Question: Here's my code to display a list of my blog articles:
'''
<nuxt-link :to="postLink" class="post-preview">
<article>
<div class="post-thumbnail" :style="{backgroundImage: 'url(' + thumbnail + ')'}"></div>
<div class="post-content">
<h1>{{ title }}</h1>
<p>{{ previewText }}</p>
</div>
</article>
</nuxt-link>
</template>
'''
The postLink function is called on clicking the blog post, with the following code:
'''
computed: {
postLink() {
return this.isAdmin
? "/admin/" + this.id + "?" + this.slug
: "/posts/" + this.id + "?" + this.slug;
}
}
'''
The problem is that I don't want the Firebase key id to display in the URL, I want to display the slug. Tracking the Firebase key id is not very readable in Google Analytics. I have the slug saved in my Firebase DB, and I can access the slug on my page, but I can't just call only the slug in the path, I have to include the id for some reason. I'm using a working around at the moment, which is to add a query string, but what I really want is to only display the slug in the URL. There must be a way to do this. You can view this in action at my site: <URL>
Each post is displayed with this file structure in Nuxt:

Thanks in advance...
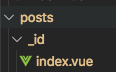
Answer: Thanks for the reply ManUtopiK, but for people who don't know, it's a vague answer. Since posting my question, I have found the answer. So for those looking for the answer, I did change my previous folder structure from posts/_id/index.vue to posts/_slug/index.vue.
You do that so that the slug becomes the route.
The code from above now changes to:
'''
<nuxt-link :to="postLink" class="post-preview">
....
postLink() {
return this.isAdmin
? "/admin/" + this.id
: { name: "posts-slug", params: { id: this.id, slug: this.slug } };
}
'''
This code passes the id and the slug. The slug is expected in the route. Note: you can get the name: "posts-slug" from the .nuxt folder/router.js.